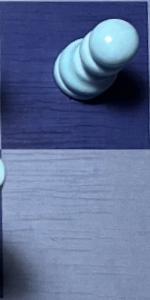
Label: Empty